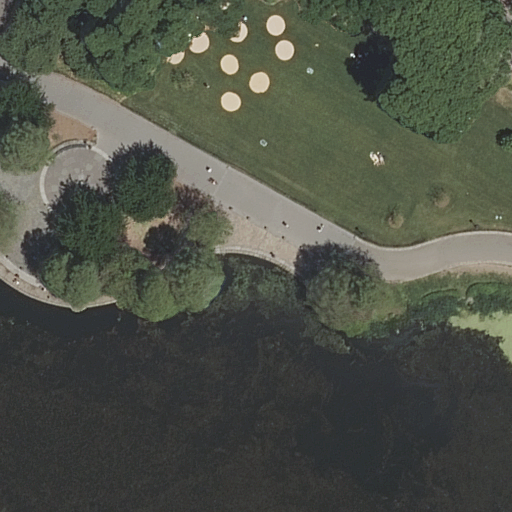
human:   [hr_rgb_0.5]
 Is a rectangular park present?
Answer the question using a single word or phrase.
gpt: yes

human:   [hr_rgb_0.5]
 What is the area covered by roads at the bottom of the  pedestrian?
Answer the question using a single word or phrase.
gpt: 0m2

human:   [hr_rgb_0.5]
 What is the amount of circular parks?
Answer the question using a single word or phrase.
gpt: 0

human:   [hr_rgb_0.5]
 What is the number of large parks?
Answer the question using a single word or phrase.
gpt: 0

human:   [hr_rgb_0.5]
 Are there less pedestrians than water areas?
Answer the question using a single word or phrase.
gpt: no

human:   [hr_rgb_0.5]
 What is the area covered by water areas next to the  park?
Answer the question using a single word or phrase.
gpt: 4603m2

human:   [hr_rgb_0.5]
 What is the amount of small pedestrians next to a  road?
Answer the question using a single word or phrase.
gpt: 0

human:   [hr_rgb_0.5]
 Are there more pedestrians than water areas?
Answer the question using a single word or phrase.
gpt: no

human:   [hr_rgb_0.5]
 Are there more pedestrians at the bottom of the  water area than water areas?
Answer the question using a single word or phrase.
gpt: no

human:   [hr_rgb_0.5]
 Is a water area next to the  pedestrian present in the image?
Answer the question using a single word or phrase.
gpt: yes

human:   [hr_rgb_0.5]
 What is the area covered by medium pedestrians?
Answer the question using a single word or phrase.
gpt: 235m2

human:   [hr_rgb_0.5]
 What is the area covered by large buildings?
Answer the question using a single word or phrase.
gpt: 0m2

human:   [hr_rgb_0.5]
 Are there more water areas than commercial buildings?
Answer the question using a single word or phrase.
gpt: yes

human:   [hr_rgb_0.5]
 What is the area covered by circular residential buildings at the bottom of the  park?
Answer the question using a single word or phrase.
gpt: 0m2

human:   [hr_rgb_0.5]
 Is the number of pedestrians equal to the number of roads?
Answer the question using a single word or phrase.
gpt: no

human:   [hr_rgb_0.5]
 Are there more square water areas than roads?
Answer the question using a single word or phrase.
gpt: no

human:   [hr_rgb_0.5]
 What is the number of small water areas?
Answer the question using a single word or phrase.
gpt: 0

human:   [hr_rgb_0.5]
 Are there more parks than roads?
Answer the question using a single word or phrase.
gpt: no

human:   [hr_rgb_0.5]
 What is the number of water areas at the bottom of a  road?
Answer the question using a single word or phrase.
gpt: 1

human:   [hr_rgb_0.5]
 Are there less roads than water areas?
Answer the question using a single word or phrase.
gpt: no

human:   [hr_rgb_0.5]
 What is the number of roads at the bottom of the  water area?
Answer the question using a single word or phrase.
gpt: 0

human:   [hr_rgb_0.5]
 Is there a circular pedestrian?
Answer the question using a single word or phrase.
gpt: no

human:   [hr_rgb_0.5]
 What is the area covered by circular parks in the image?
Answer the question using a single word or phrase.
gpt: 0m2

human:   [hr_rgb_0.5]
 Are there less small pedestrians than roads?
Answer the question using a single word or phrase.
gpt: yes

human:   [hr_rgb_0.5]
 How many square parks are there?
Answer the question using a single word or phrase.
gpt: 0

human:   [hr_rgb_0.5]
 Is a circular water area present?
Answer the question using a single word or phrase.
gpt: no

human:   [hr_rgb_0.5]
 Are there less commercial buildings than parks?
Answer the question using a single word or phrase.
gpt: yes

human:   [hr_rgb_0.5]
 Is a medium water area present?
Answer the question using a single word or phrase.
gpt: no

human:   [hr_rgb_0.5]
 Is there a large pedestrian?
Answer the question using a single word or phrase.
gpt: no

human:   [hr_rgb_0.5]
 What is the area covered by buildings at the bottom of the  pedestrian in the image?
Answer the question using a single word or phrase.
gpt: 0m2

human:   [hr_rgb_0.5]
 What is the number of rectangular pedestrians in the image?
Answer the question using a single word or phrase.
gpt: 0

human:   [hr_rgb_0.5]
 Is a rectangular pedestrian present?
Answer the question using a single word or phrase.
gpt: no

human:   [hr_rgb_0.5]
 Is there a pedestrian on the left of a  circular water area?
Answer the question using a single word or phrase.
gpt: no

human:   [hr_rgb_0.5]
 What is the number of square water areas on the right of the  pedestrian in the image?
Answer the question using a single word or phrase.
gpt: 0

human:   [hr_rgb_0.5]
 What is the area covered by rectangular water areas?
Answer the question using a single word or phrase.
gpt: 0m2

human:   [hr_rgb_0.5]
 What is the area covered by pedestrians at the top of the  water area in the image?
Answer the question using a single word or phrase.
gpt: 235m2